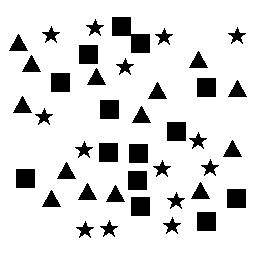
Squares: 14
Triangles: 14
Stars: 14
Total shapes: 42